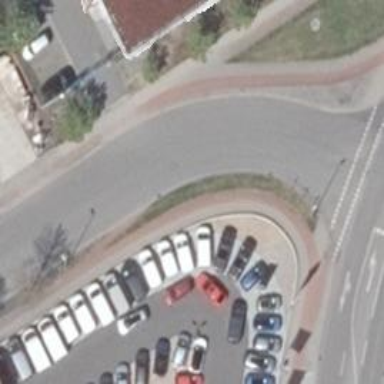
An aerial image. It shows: Residential road with dedicated cycle track.